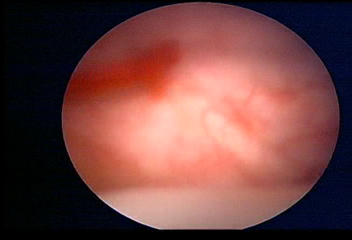
Modality: WLC
Class: Normal mucosa
Bladder cancer association: No